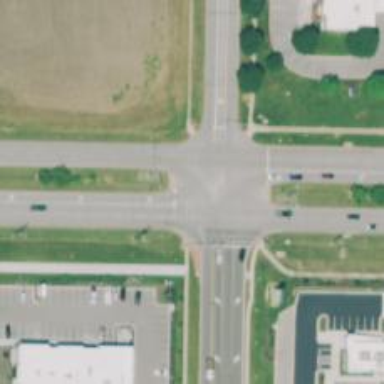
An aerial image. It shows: Solid stop line on the road.